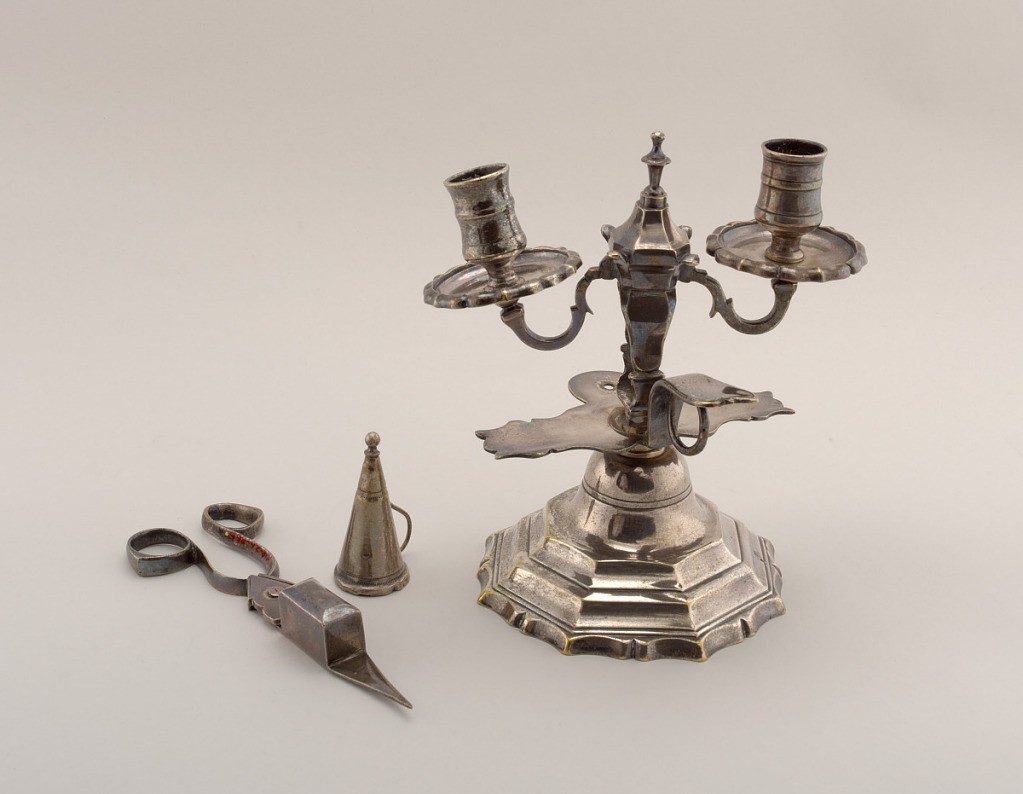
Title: Candelabra with Two Arms, Candle Snuffer, and Candle Extinguisher
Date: ca. 1720
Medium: silver, brass
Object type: candelabra, candle snuffer, extinguisher
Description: Chamber candlestick with stepped base, scalloped at bottom. Two s-curve branches support ringed sockets. Finial at center. Ring handle with thumb rest. Candle snuffer is a small hollow cone with ball finial. Undecorated snuffer used to extinguish the flame and trim the wick of a candle.